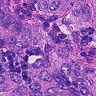
Metastatic tissue present: yes